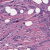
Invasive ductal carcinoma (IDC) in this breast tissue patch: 1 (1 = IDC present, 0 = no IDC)